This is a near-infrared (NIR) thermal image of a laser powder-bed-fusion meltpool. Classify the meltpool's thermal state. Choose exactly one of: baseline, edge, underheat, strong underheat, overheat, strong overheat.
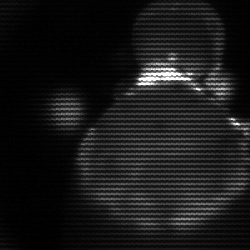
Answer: edge